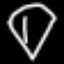
Label: diamond